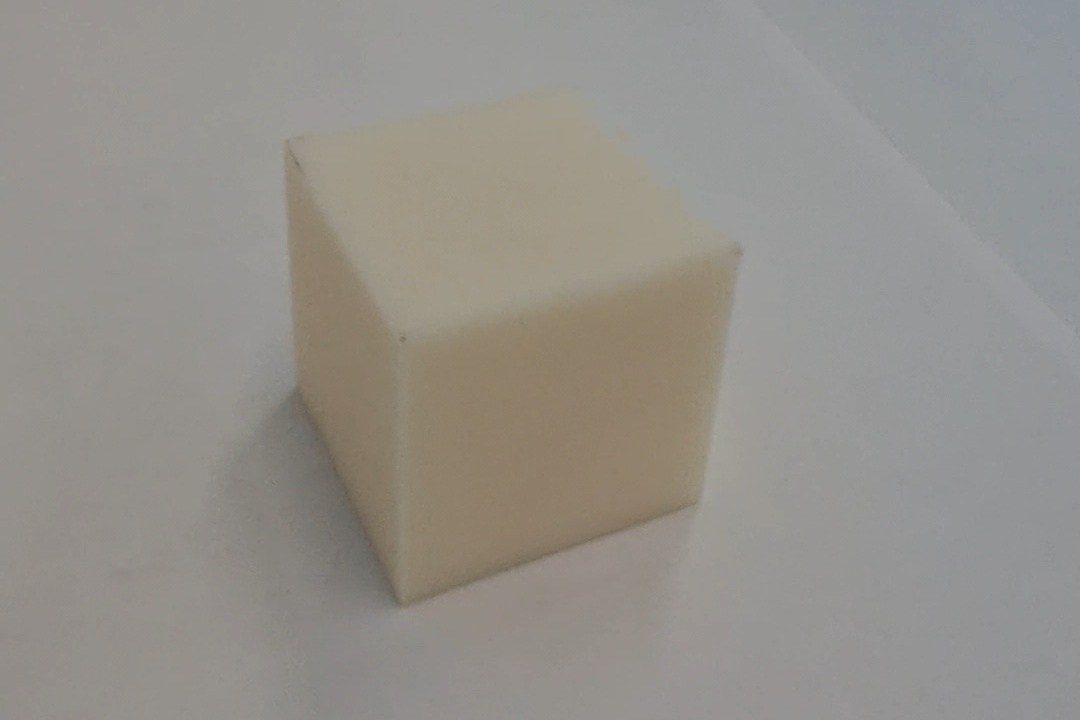
Label: Cuboid